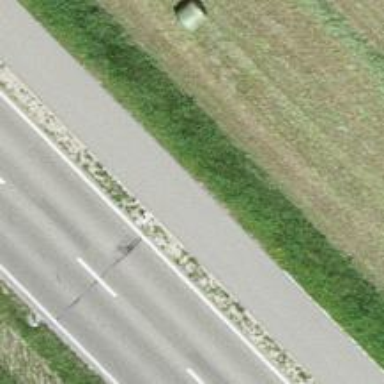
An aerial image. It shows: Cycleway.